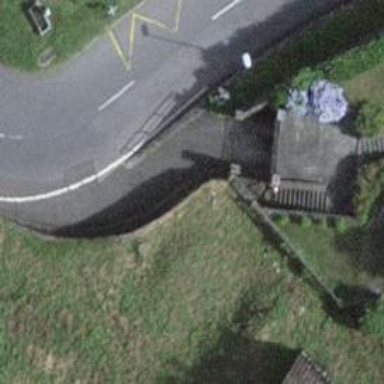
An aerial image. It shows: Retaining wall.